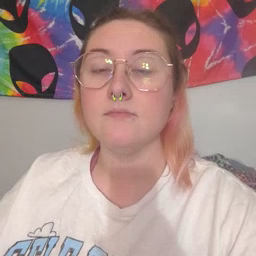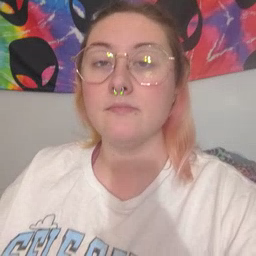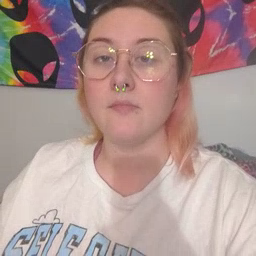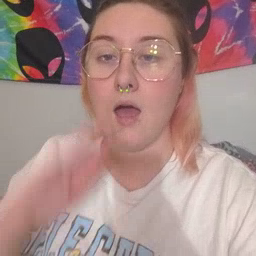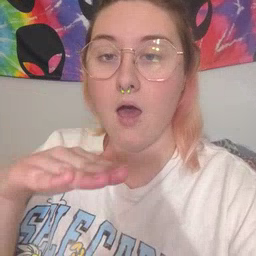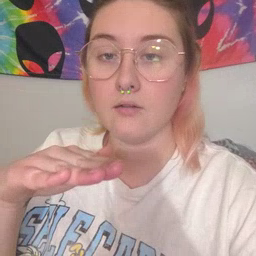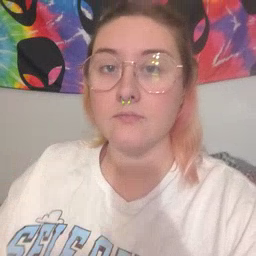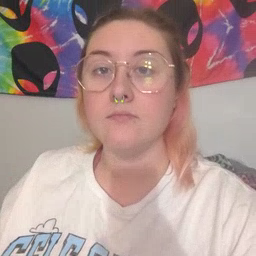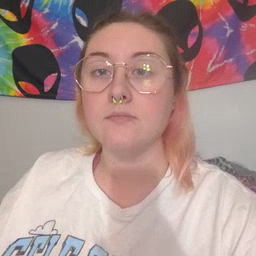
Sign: on